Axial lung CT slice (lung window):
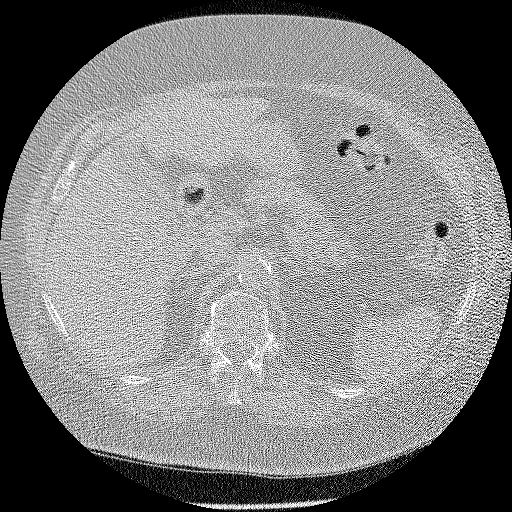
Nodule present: no